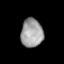
Tissue: prostate
Cell type: T cells
Senescence score: 0.3603
Nuclear area (px): 620
Mean DAPI intensity: 158.41